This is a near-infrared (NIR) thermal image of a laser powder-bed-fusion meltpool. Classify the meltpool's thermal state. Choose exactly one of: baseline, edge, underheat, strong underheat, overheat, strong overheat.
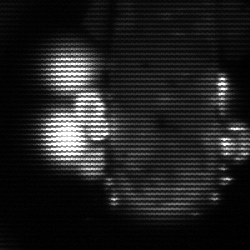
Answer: strong underheat